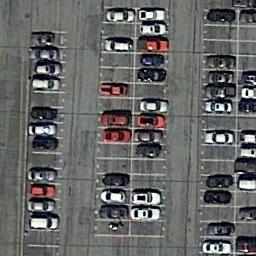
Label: parking_lot